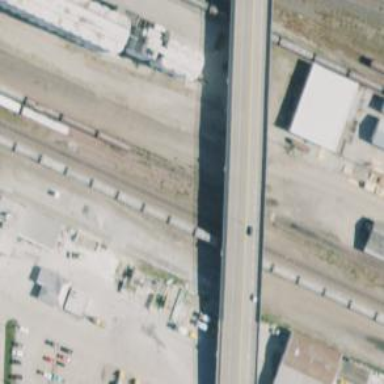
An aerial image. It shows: Secondary road crossing viaduct bridge.